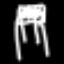
Label: chair